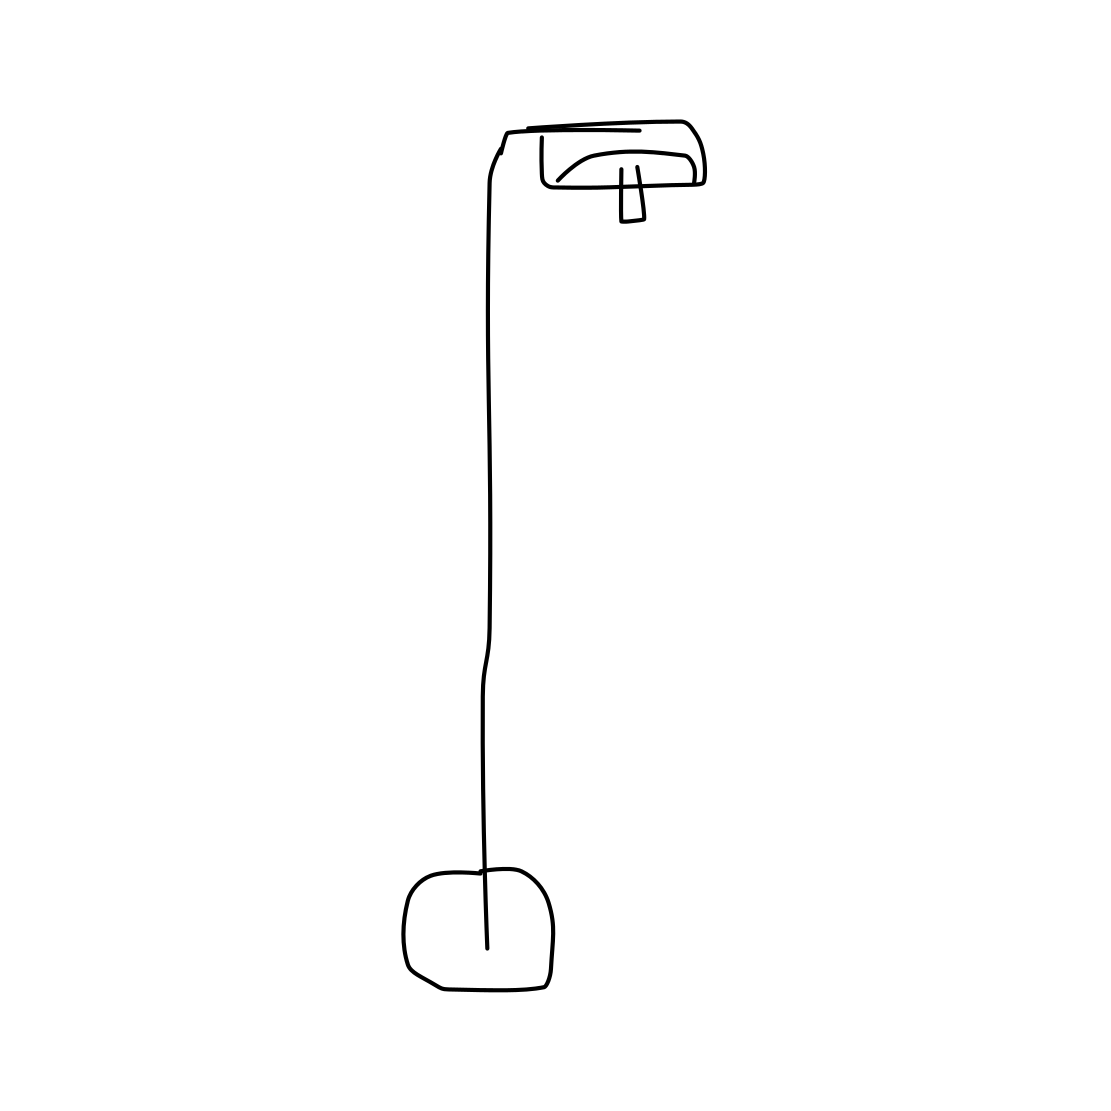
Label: streetlight